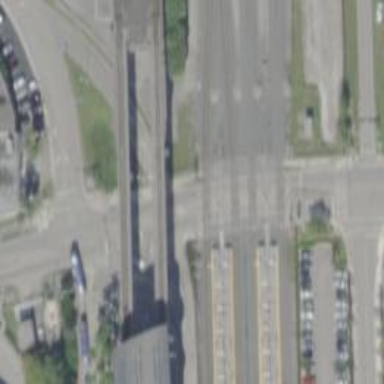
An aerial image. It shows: Railway crossing with full barriers.